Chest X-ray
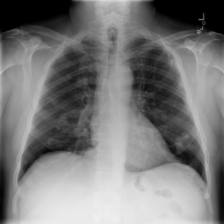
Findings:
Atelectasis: negative
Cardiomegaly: negative
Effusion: negative
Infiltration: negative
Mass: negative
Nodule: positive
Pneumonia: negative
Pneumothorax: negative
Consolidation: negative
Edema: negative
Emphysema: negative
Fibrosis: negative
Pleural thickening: negative
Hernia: negative